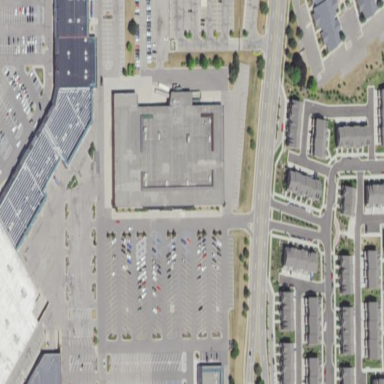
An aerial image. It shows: Department store building.